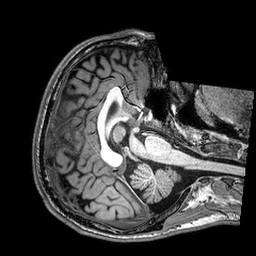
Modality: T1w
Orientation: axial
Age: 25
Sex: male
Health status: healthy
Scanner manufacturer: philips
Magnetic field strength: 3 T